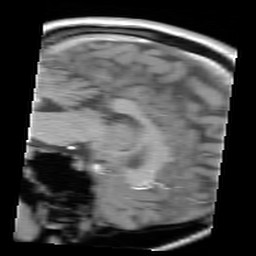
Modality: FLASH
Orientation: sagittal
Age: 28
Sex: female
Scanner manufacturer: siemens
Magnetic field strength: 3 T
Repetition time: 0.245 s
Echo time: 0.0026 s